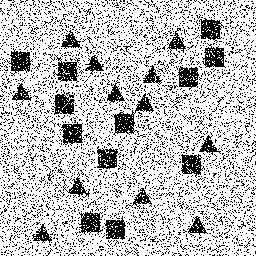
Squares: 12
Triangles: 12
Stars: 0
Total shapes: 24